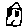
Label: house